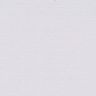
Metastatic tissue present: no